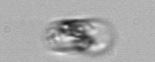
Label: Guinardia_delicatula